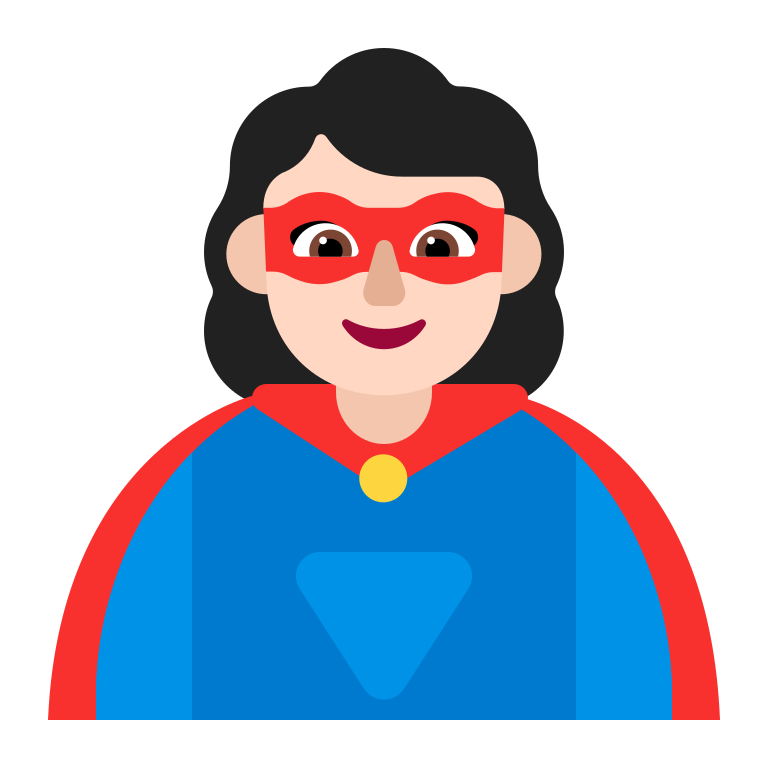
woman superhero flat light